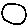
Label: circle